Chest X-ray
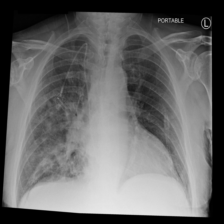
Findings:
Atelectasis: negative
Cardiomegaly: negative
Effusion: negative
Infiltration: negative
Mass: negative
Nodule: negative
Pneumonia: negative
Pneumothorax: negative
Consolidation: negative
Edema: negative
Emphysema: negative
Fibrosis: negative
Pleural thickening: negative
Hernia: negative